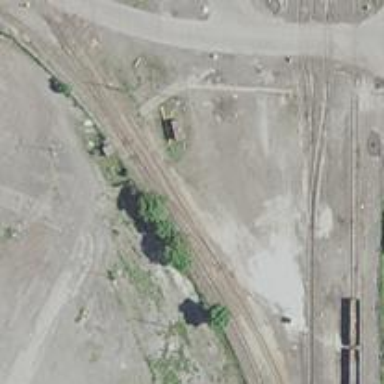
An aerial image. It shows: Railway spur service.